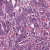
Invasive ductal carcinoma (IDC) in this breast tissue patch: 1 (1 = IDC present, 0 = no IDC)